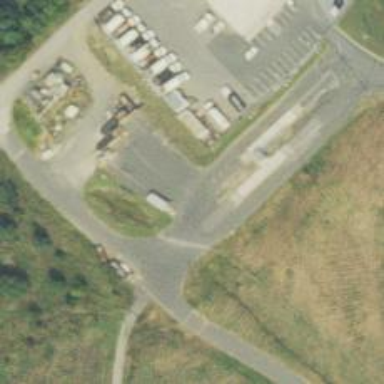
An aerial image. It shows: Weighbridge located along service road.